Interaction volume radius: 10 \u00c5
Interaction volume height: 10 \u00c5
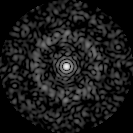
Disorder parameter: 0.8634